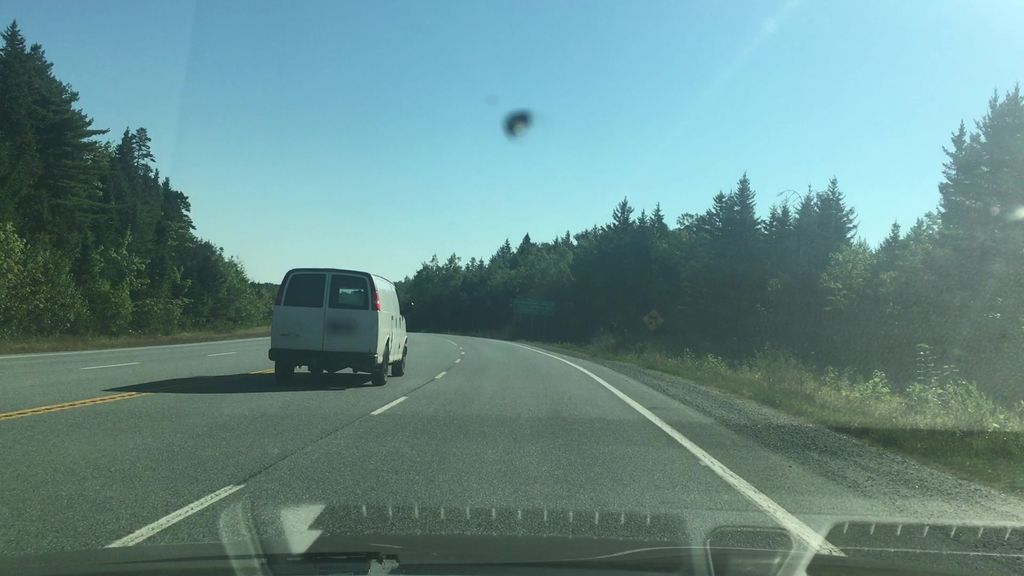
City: halifax